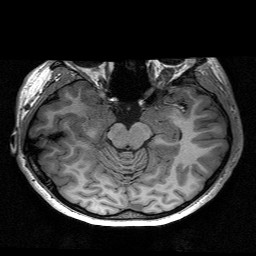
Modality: T1w
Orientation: coronal